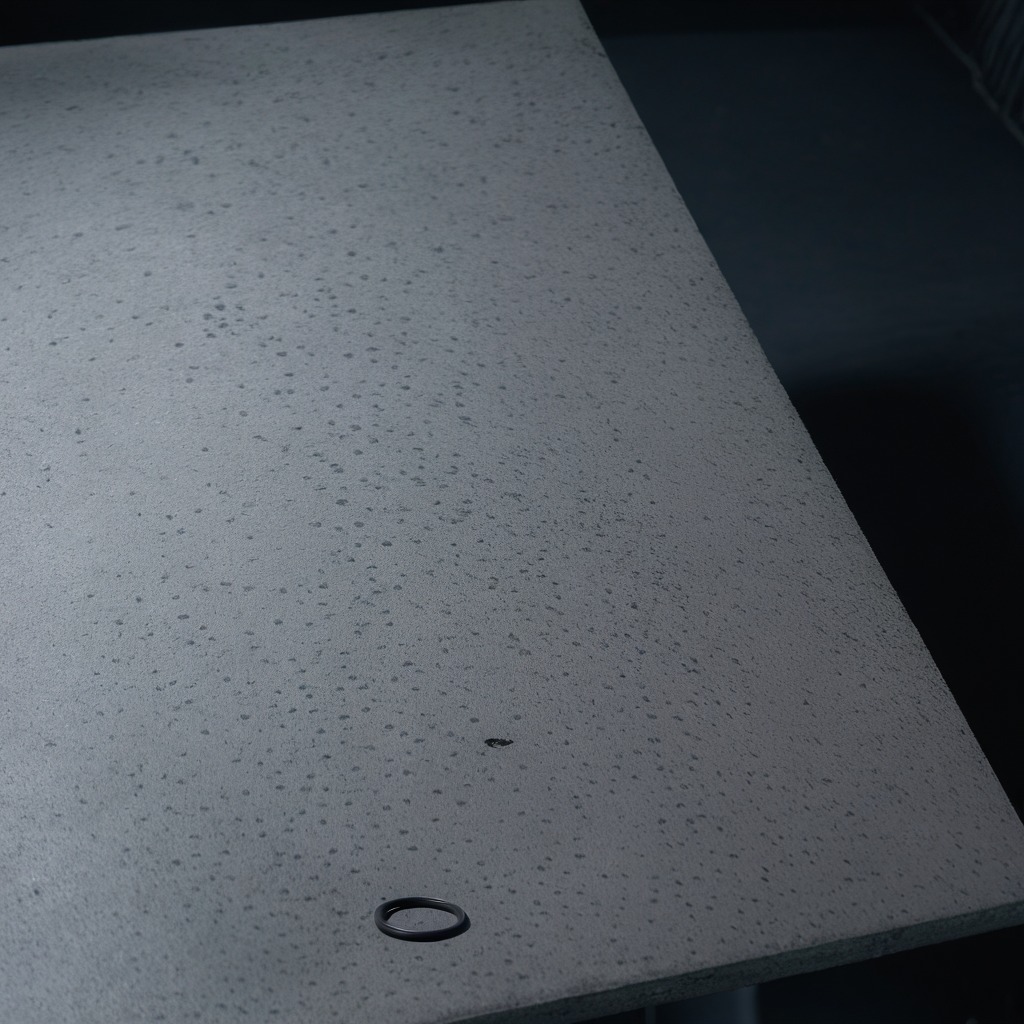
A rubber O-ring is lying on the granite table.